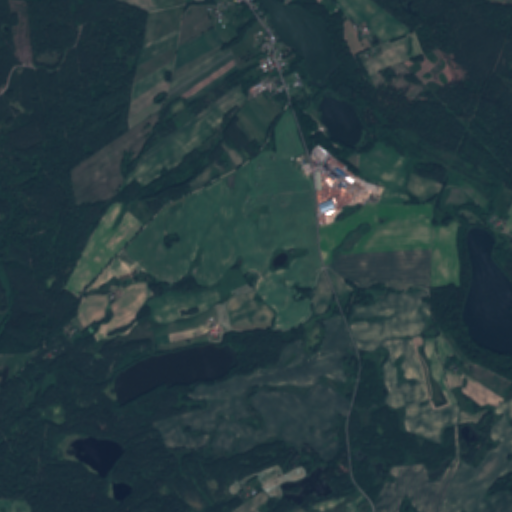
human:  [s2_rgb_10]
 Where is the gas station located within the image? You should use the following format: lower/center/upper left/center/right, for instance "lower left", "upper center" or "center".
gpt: The gas station is located in the upper center of the image.
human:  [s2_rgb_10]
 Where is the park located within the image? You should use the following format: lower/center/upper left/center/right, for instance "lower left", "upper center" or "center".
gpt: The park is located in the upper center of the image.
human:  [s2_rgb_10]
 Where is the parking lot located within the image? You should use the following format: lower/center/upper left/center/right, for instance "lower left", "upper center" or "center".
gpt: The parking lot is located in the upper center of the image.
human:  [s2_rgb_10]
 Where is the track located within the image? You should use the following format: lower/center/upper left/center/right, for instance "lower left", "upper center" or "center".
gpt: The track is located in the upper center of the image.
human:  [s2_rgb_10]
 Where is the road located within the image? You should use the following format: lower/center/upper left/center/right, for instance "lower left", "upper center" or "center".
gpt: There is no road in the image.